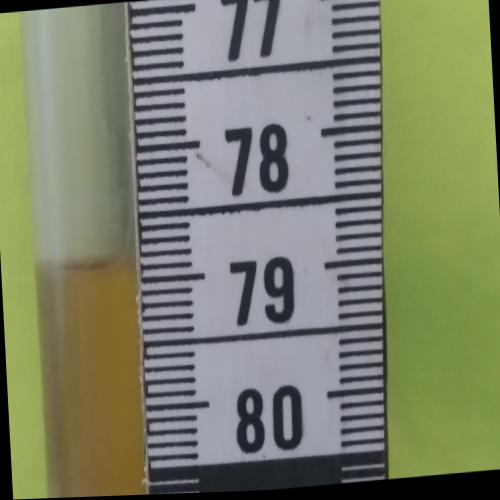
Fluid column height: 78.9 cm